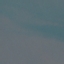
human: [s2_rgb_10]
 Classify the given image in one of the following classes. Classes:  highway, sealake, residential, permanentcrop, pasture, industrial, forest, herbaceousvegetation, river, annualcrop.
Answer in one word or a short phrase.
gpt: SeaLake